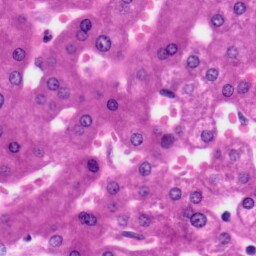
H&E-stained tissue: Liver